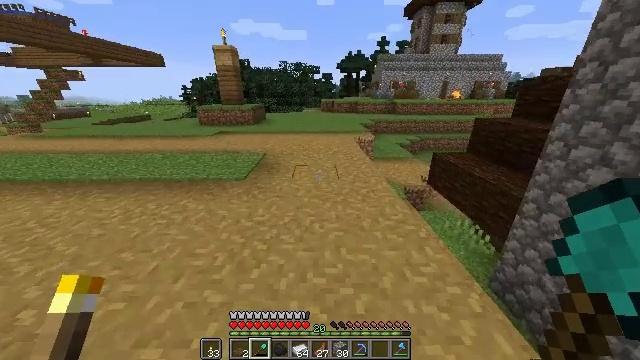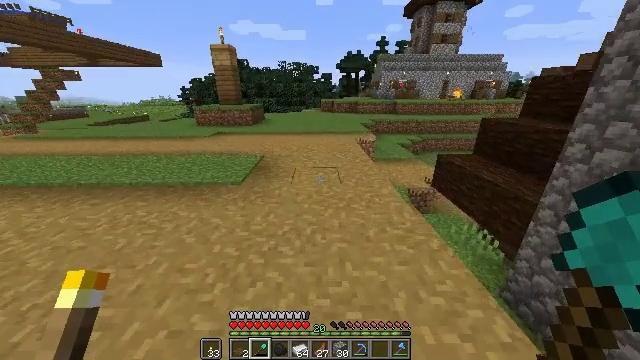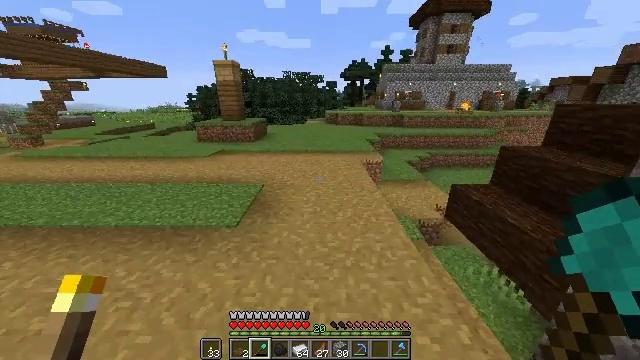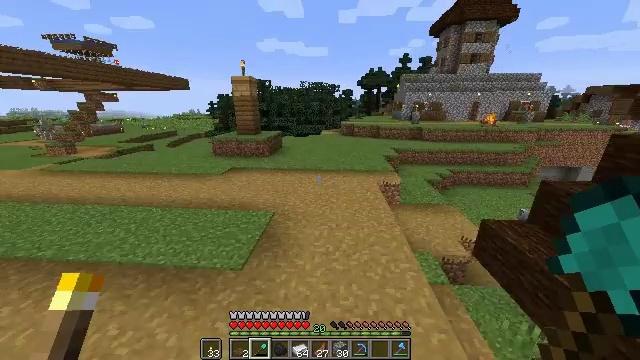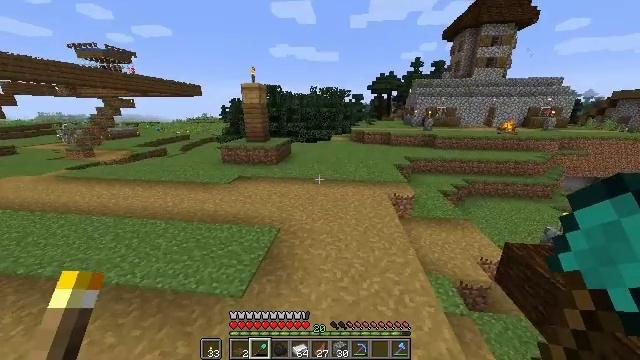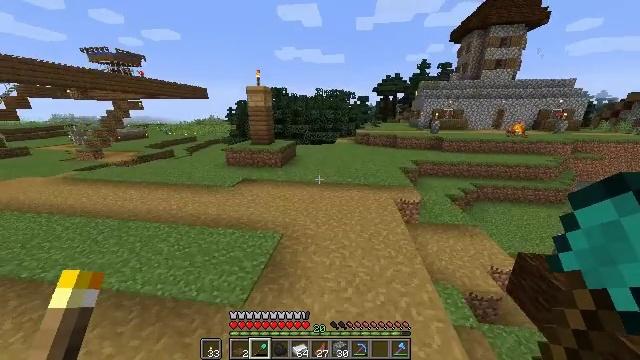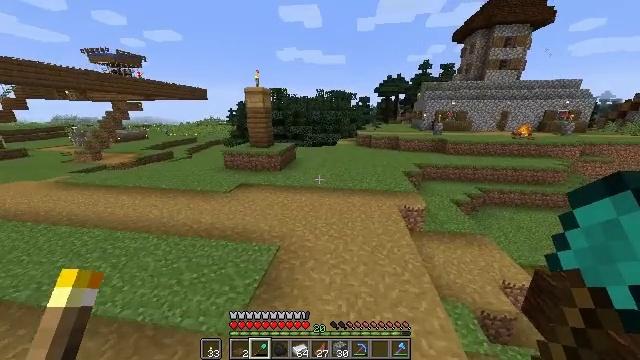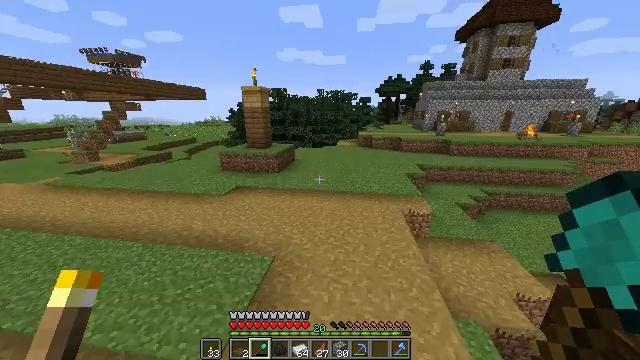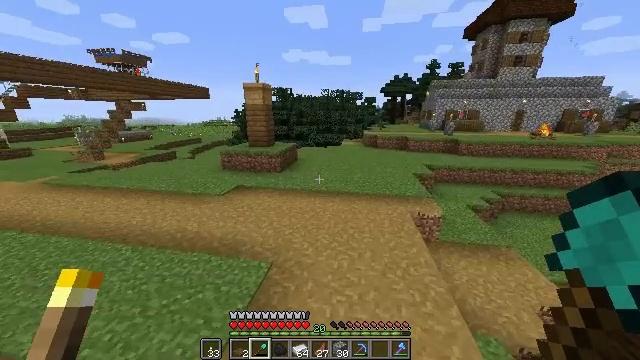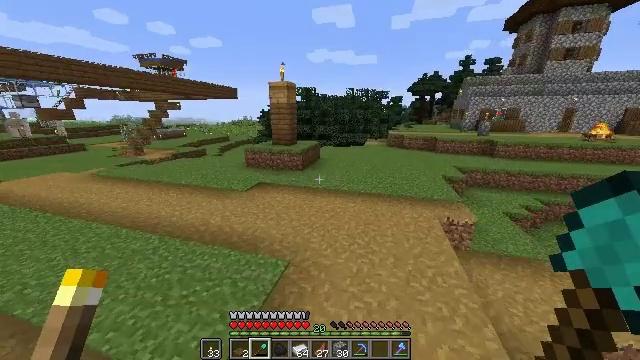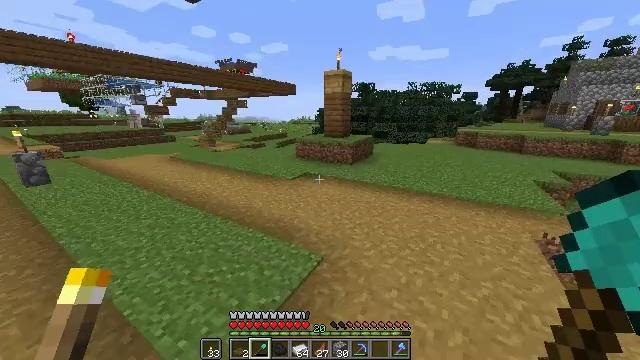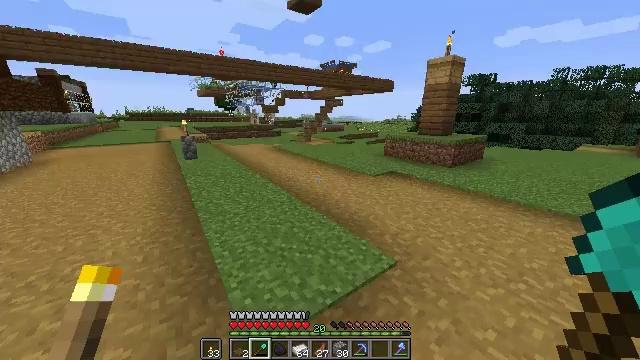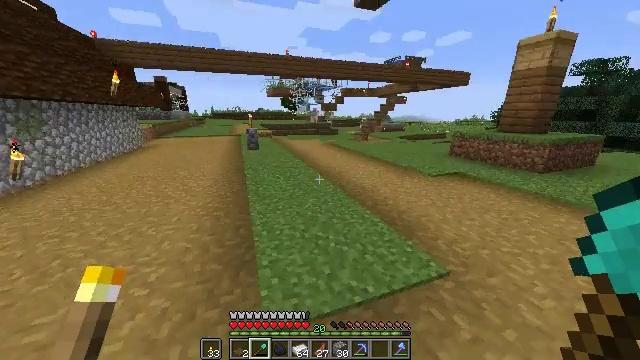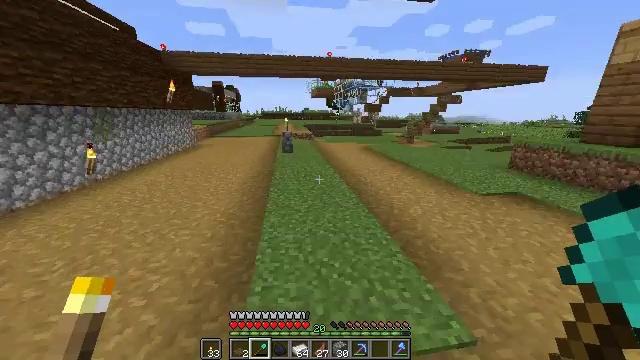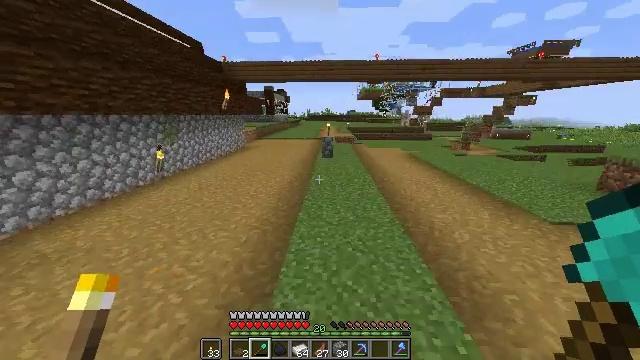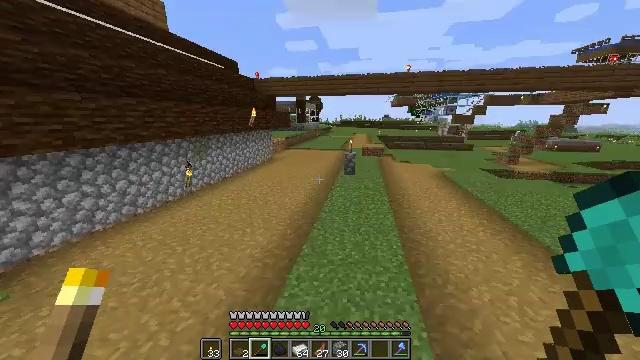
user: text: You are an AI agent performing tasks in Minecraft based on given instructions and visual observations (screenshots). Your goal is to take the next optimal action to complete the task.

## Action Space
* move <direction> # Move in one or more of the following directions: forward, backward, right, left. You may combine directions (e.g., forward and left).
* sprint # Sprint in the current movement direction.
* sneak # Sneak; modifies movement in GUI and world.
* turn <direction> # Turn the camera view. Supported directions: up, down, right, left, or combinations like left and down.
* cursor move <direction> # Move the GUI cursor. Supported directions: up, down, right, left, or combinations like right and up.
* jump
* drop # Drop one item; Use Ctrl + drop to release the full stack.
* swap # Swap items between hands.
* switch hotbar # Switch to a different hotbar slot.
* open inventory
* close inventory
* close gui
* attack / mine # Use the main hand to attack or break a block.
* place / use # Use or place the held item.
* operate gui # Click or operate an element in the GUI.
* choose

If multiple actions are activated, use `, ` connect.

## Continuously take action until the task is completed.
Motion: motion action
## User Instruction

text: Open the crafting table and craft a light gray carpet.
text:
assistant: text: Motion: move forward, jump
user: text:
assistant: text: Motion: move forward, turn left and up, jump
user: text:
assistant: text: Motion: move forward, turn left and up, jump
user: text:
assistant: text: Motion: move forward, sprint, turn left, jump
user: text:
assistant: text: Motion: move forward, sprint, turn left, jump
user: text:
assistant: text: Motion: move forward, sprint, jump
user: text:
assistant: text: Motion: move forward, sprint, jump
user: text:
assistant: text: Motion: move forward, turn left, jump
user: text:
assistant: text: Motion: move forward, turn left, jump
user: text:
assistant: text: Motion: move forward, turn left, jump
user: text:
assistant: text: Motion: move forward and move right, turn left, jump
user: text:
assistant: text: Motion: move forward and move right, turn left, jump
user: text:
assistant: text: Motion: move forward and move right, turn left, jump
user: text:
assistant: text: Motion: move forward and move right, turn left
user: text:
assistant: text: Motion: move right, turn left and up
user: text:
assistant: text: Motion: move right, turn left
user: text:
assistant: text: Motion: move right
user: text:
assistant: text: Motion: move right, turn left
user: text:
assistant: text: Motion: move right
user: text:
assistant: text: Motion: move right, turn left
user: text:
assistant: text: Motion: move right, turn left
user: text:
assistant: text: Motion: move right, turn left
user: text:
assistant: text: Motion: move back and move right, turn left and up
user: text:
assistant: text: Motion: move back and move right, turn left and up
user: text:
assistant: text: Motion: move back and move right, turn left and up
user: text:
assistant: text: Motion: move back and move right, turn left and up
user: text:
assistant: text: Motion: move back, turn up
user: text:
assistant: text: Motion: move back, turn right
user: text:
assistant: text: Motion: move back
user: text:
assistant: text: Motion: move back